Field crop: maize
Growth stage: 2
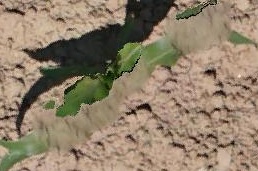
Species: maize